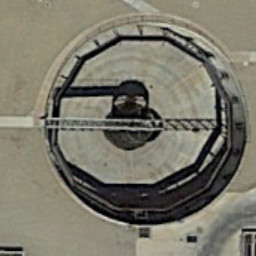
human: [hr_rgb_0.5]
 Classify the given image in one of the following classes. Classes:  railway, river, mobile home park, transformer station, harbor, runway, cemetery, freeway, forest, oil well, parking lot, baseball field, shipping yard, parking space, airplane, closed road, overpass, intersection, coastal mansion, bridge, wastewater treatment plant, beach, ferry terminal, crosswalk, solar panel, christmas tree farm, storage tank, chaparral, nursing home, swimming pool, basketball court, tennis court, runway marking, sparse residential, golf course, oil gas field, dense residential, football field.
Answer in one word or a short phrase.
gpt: wastewater treatment plant